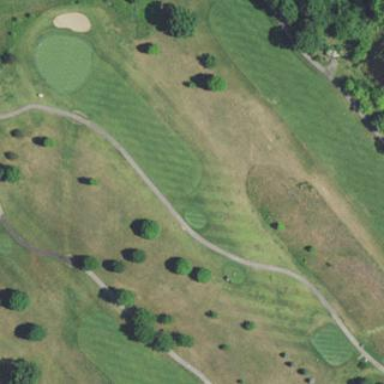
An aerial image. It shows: Area with grass used as rough in golf course.